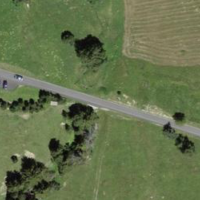
EUNIS habitat code: 23
Species observed at this site:
Tussilago farfara